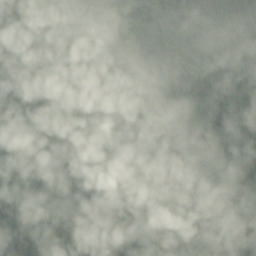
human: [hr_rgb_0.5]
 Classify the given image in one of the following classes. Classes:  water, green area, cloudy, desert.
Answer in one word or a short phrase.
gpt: cloudy